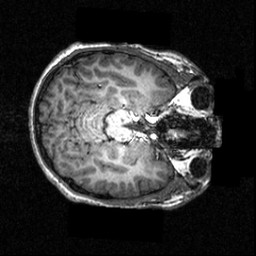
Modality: T1w
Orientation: axial
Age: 20
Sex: female
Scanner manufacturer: siemens
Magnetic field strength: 3.951 T
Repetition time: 1.5 s
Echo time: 0.00335 s